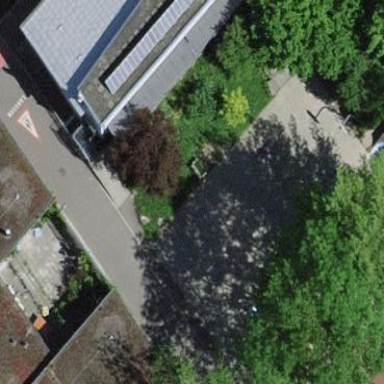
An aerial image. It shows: Basketball court with asphalt surface.